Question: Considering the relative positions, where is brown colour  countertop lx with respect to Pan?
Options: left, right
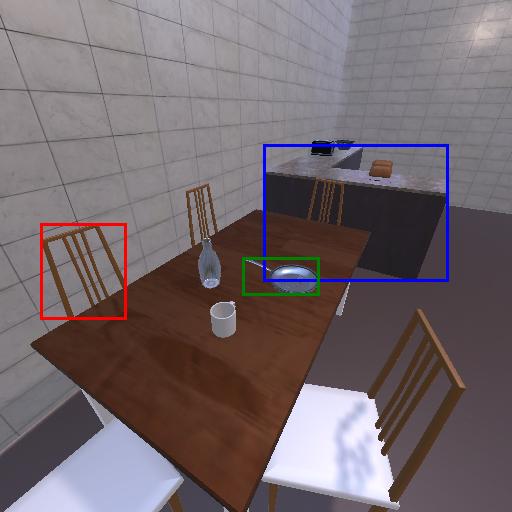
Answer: left